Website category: university
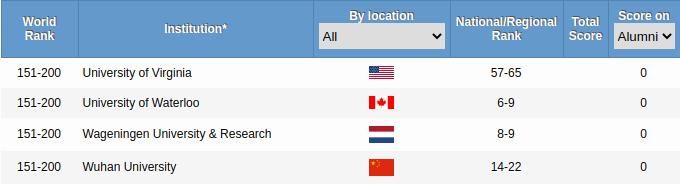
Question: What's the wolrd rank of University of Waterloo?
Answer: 151-200

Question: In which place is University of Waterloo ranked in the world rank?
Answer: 151-200

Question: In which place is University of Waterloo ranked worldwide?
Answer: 151-200

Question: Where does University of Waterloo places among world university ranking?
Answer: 151-200

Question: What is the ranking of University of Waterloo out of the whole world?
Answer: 151-200

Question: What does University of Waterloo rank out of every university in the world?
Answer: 151-200

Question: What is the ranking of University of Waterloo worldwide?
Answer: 151-200

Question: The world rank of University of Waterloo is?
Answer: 151-200

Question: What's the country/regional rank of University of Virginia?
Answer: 57-65

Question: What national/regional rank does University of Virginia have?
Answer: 57-65

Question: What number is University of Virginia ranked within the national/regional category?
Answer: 57-65

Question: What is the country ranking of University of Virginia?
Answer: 57-65

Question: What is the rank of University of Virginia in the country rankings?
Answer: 57-65

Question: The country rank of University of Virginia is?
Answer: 57-65

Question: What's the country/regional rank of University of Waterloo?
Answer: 6-9

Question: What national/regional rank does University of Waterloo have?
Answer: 6-9

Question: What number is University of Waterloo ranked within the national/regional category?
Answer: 6-9

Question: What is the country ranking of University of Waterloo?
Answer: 6-9

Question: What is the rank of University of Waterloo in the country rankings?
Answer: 6-9

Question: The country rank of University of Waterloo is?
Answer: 6-9

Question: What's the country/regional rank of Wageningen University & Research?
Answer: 8-9

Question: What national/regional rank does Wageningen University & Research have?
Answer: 8-9

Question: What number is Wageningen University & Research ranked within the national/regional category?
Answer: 8-9

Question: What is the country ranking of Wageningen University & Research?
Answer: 8-9

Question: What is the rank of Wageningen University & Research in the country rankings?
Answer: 8-9

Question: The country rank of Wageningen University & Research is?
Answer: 8-9

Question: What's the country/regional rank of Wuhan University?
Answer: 14-22

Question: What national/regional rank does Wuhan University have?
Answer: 14-22

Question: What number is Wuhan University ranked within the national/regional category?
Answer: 14-22

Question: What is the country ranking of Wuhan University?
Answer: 14-22

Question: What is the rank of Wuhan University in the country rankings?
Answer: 14-22

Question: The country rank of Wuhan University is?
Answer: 14-22

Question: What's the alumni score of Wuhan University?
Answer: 0

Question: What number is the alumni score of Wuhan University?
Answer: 0

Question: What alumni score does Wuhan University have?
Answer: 0

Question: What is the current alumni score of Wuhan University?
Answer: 0

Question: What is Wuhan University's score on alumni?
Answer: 0

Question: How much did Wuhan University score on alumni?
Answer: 0

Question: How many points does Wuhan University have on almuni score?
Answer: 0

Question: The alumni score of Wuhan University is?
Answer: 0